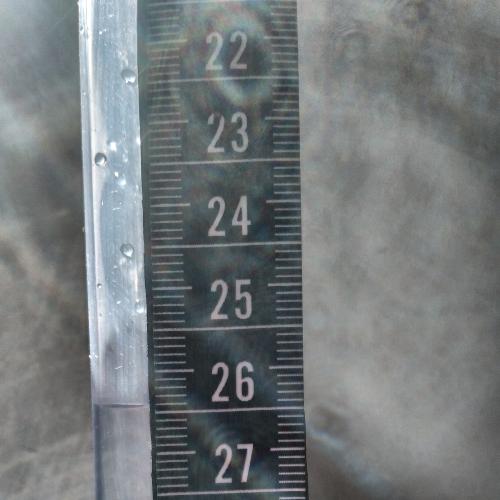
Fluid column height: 26.9 cm